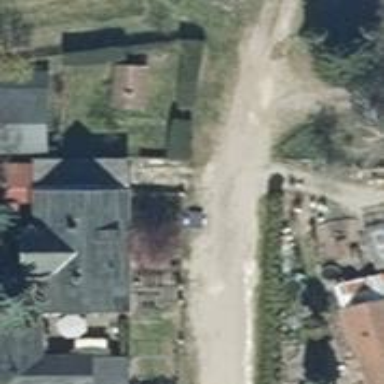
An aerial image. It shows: Residential road with compacted surface.